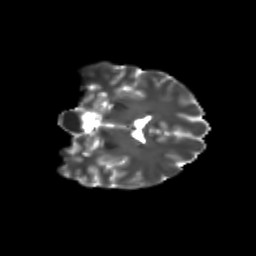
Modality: T2w
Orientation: coronal
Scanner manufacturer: siemens
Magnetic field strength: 3 T
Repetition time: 9.2 s
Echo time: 0.084 s